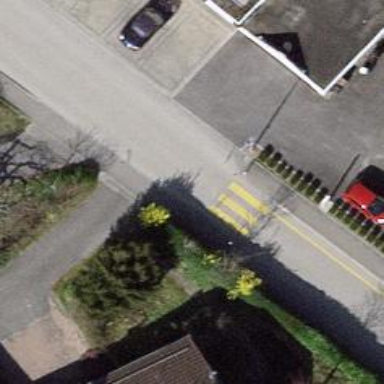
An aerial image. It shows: Uncontrolled zebra crossing.